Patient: sex F, age 71
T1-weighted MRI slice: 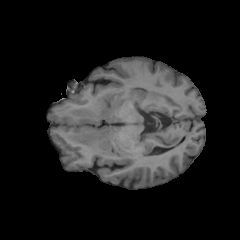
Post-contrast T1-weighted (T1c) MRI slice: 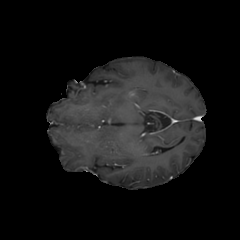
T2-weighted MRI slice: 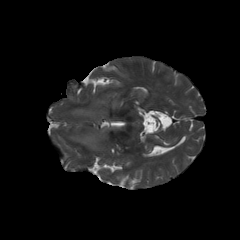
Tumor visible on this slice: yes
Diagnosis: Glioblastoma, IDH-wildtype
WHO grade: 4